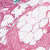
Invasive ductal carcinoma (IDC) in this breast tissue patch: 0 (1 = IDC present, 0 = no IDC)